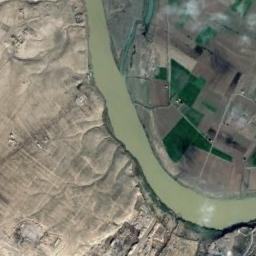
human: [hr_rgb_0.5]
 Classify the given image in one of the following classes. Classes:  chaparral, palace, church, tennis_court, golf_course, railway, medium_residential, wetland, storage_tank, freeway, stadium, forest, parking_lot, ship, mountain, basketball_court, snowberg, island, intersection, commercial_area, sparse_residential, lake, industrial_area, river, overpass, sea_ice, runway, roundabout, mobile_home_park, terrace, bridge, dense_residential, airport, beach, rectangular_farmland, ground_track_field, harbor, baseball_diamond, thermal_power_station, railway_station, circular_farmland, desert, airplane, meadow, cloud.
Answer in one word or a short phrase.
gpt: river